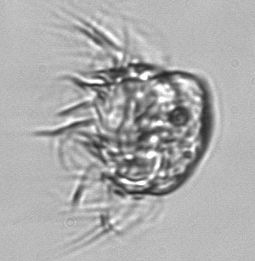
Label: Leegaardiella_ovalis